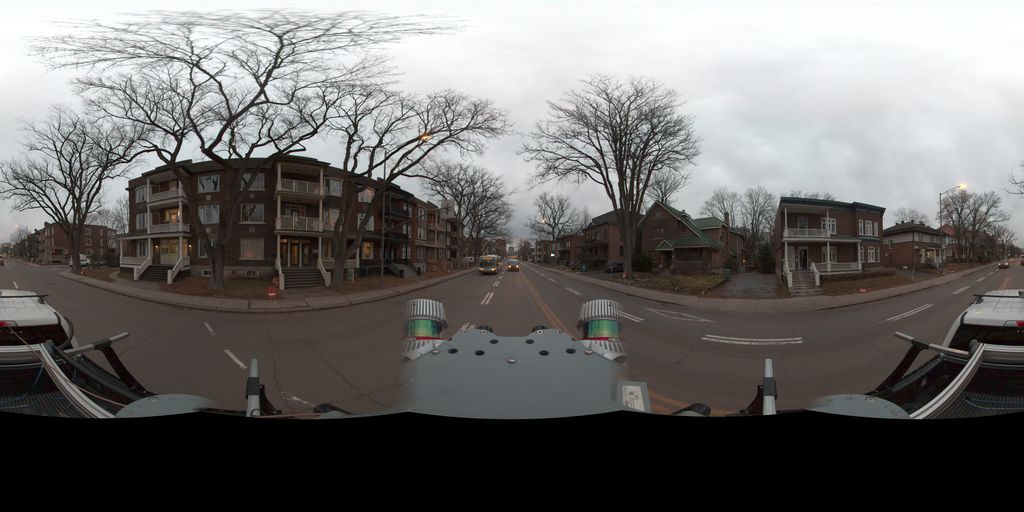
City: quebec_city